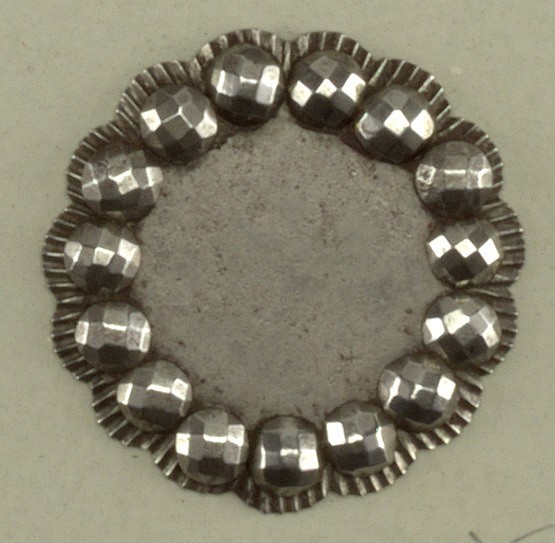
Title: Button
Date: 1801–50
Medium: Cut steel
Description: Steel button decorated with faceted steel ornaments, all have a central boss and one of two rings of bosses surrounding it; all have scalloped edge except F,H,K,L,M,N.

On card 65